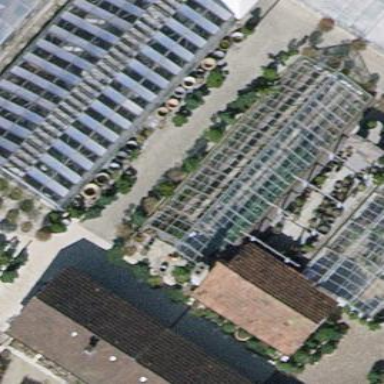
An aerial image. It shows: Greenhouse.